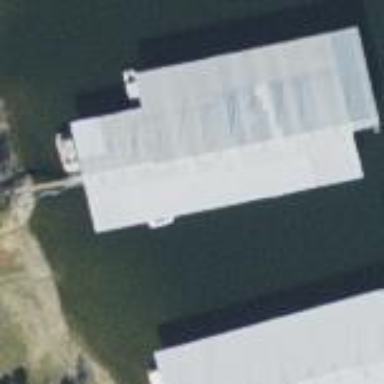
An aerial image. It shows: Building used for boat storage.